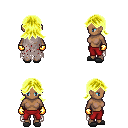
a pixel art fantasy rpg character, female body template, human, dark skin, gray tattered cape, red pants, gold loose hair, gold gloves, gray slippers, four views (front, back, left, right), 2x2 character sprite sheet, small pixel art, hard edges, no anti-aliasing